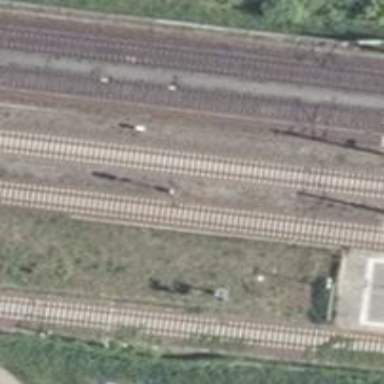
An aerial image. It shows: Railway track with contact line for electrification.